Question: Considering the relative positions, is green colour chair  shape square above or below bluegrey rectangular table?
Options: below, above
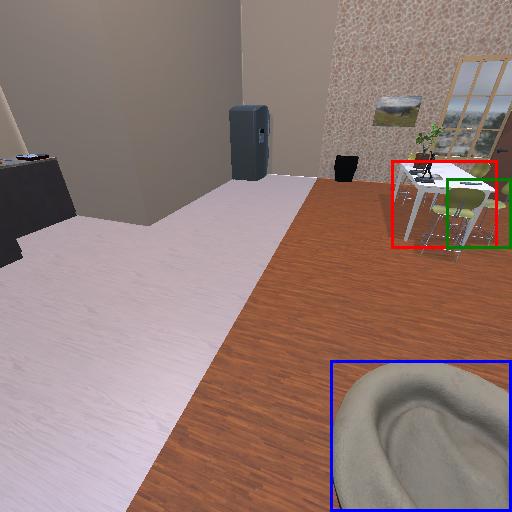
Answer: below